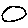
Label: circle